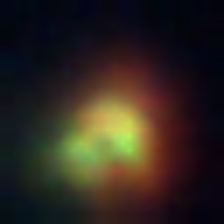
Taxon: NanoPlankton
Group: Other